Interaction volume radius: 10 \u00c5
Interaction volume height: 20 \u00c5
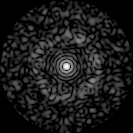
Disorder parameter: 0.8315